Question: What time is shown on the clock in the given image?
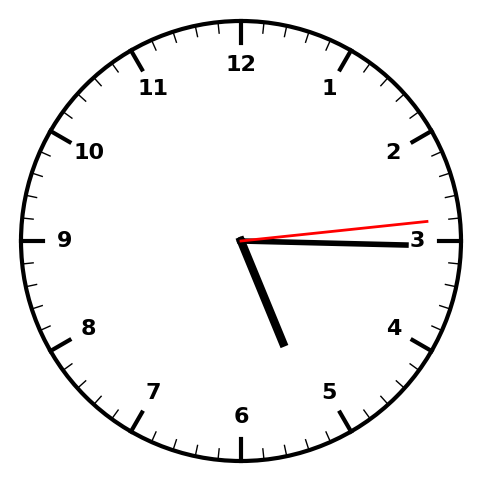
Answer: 05:15:14